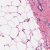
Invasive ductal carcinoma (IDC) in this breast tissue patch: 0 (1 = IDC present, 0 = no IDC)